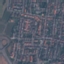
Label: Residential